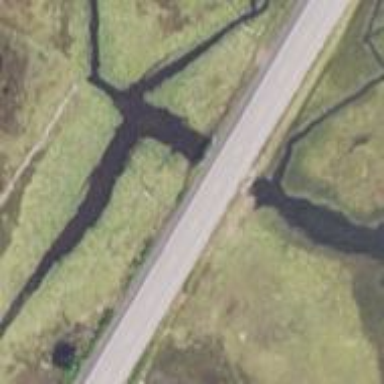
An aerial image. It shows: Culvert tunnel with tidal water flow.